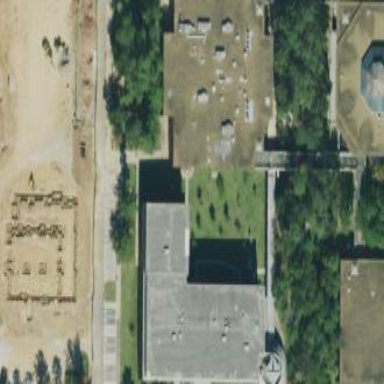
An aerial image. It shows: College building.